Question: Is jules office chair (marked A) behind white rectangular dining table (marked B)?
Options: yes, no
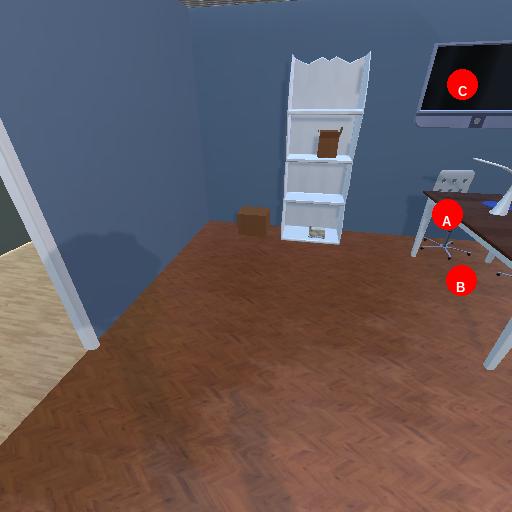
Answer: yes